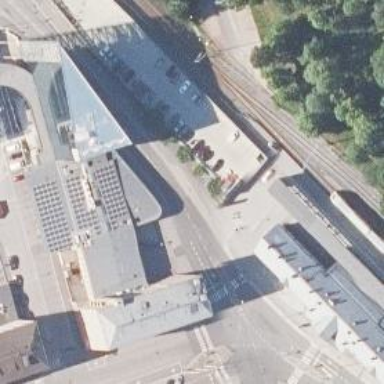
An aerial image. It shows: Multi-storey parking building.